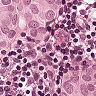
Metastatic tissue present: yes